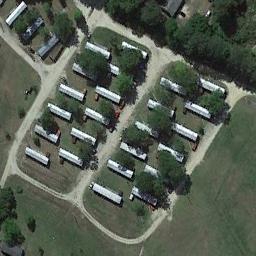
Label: mobile_home_park